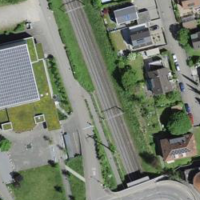
EUNIS habitat code: 54
Species observed at this site:
Fagus sylvatica